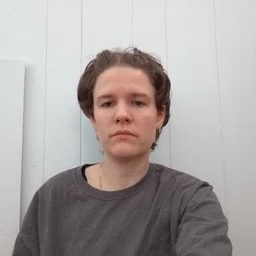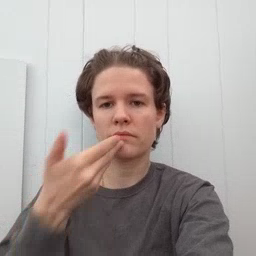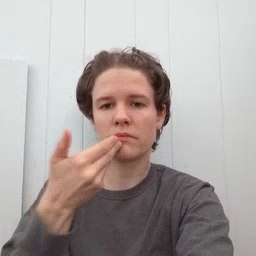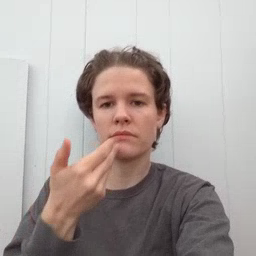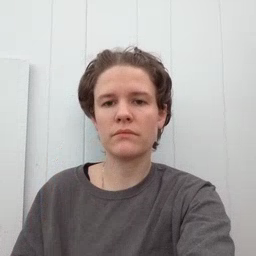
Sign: pizza